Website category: auto
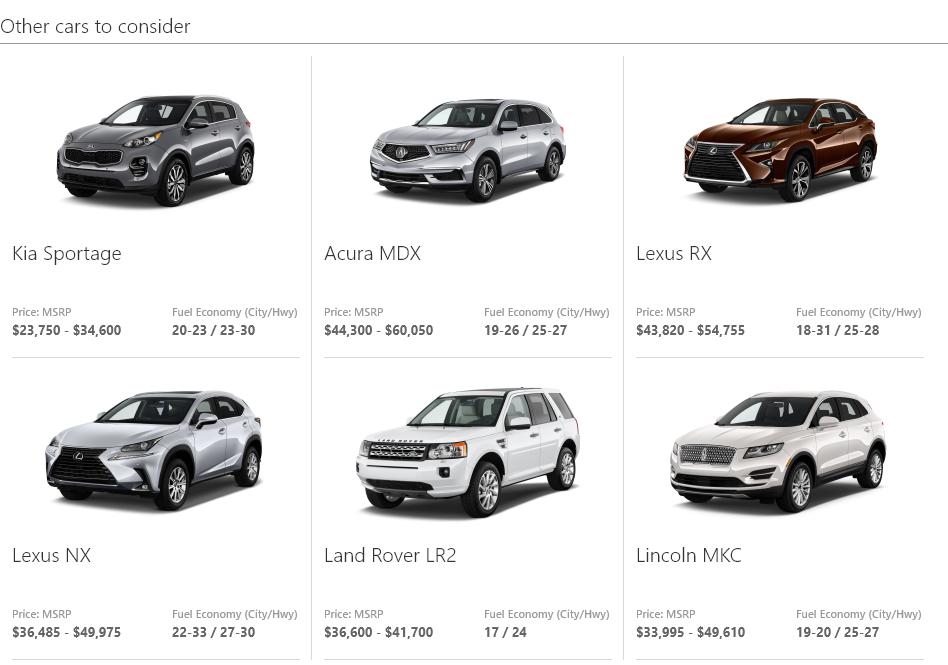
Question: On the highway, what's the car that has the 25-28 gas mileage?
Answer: Lexus RX

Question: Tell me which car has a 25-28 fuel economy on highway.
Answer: Lexus RX

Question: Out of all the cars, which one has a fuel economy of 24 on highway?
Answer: Land Rover LR2

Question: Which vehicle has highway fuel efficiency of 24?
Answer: Land Rover LR2

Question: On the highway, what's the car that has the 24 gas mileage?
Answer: Land Rover LR2

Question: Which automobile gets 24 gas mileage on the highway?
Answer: Land Rover LR2

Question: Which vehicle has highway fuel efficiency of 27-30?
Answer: Lexus NX

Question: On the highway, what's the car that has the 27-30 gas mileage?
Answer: Lexus NX